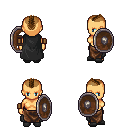
a pixel art fantasy rpg character, female body template, human, tanned skin, black cape, robe skirt, brown short mohawk hairstyle, leather bracers, gray slippers, shield, four views (front, back, left, right), 2x2 character sprite sheet, small pixel art, hard edges, no anti-aliasing